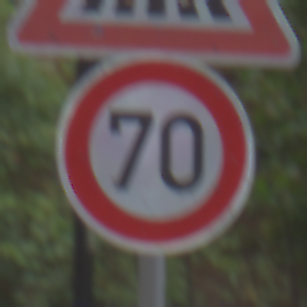
Verkehrszeichen: Geschwindigkeit70
Zusatzzeichen oben: FussgaengerueberwegRechts
Umgebung: Outdoor, Urban
Tageszeit: MorningAfternoon
Wetter: Overcast
Licht: Natural
Jahreszeit: NotSpecified
Kontrast: LowContrast